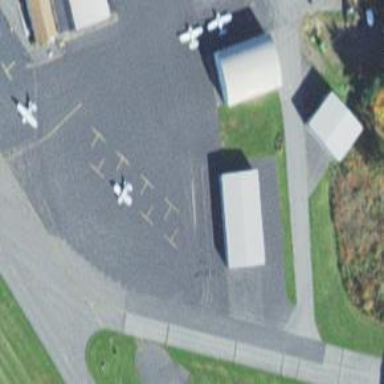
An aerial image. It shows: Image of helipad at airport.